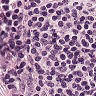
Metastatic tissue present: no